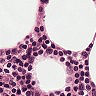
Metastatic tissue present: no